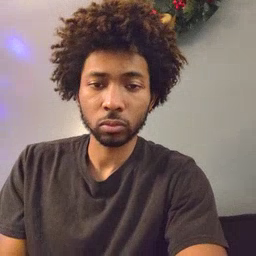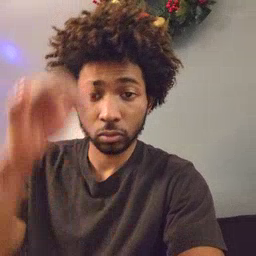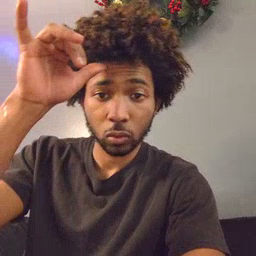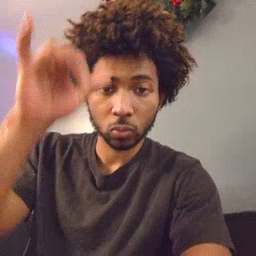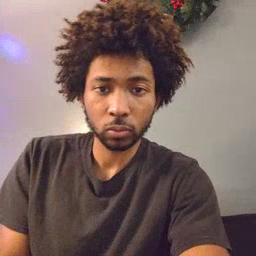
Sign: cow